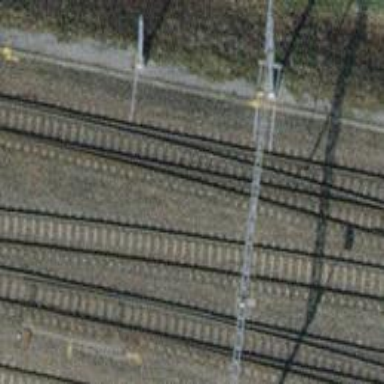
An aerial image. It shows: Rail siding with electrified contact lines.